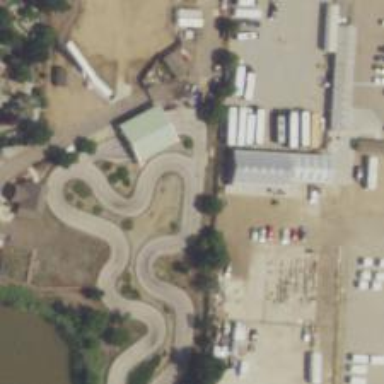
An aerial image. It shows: Karting raceway for sports activities.